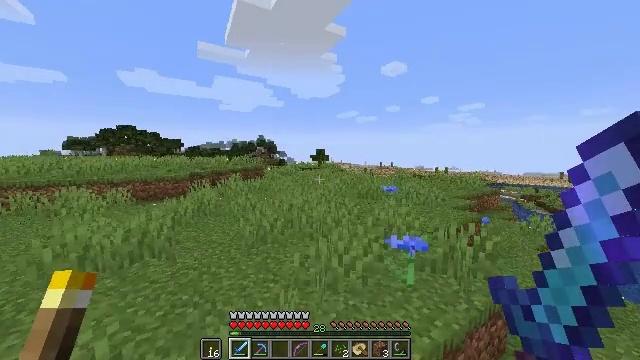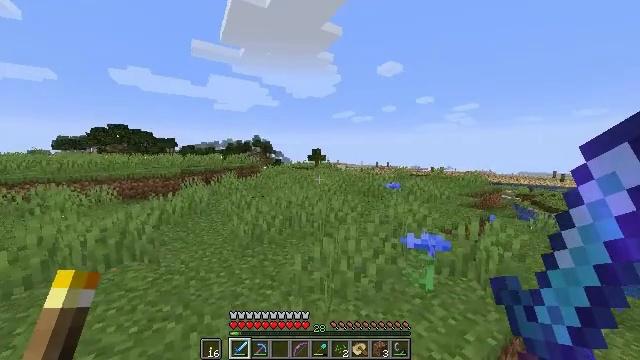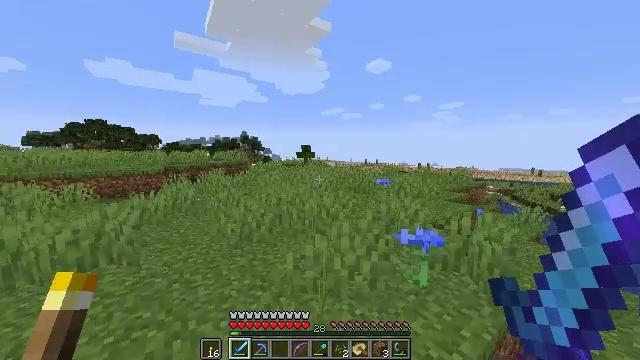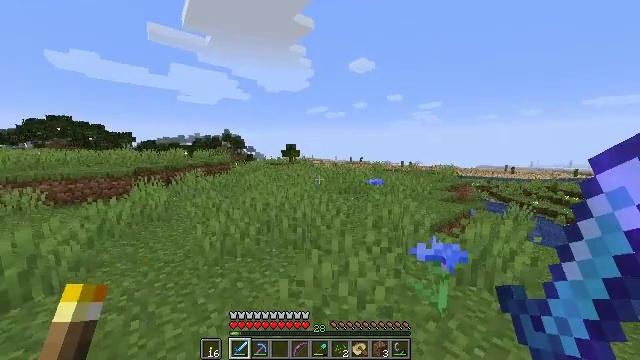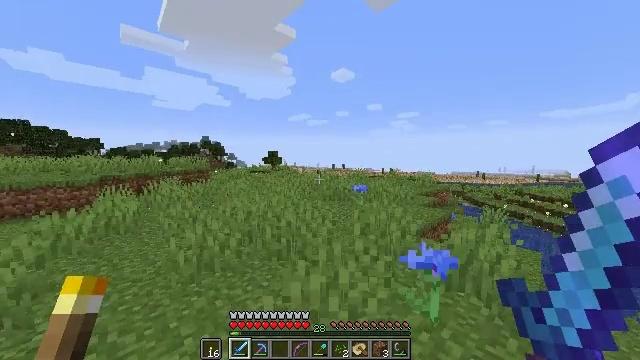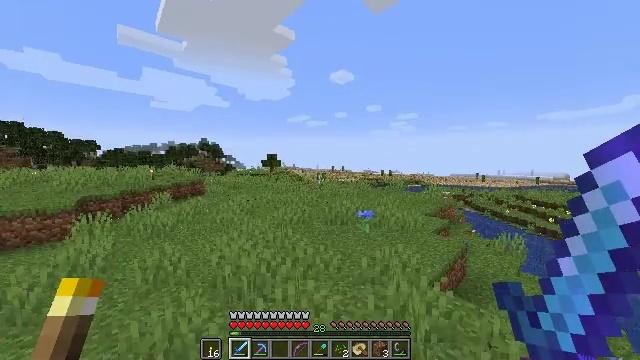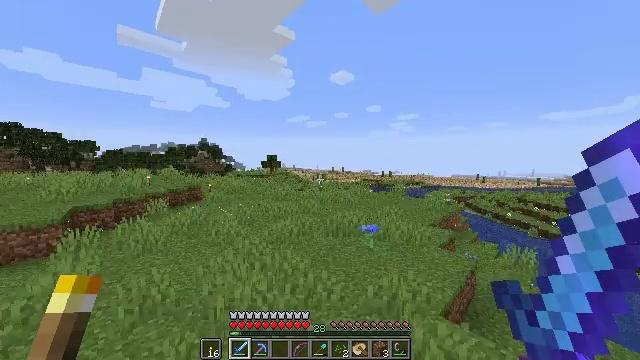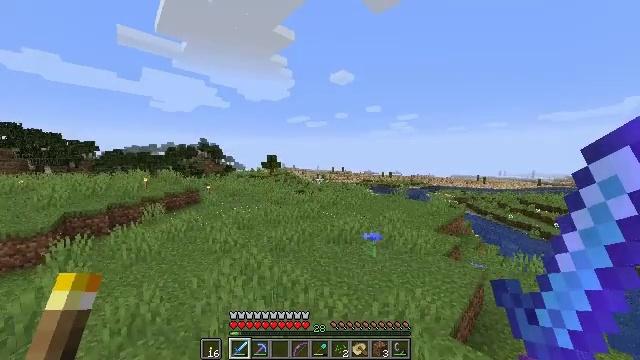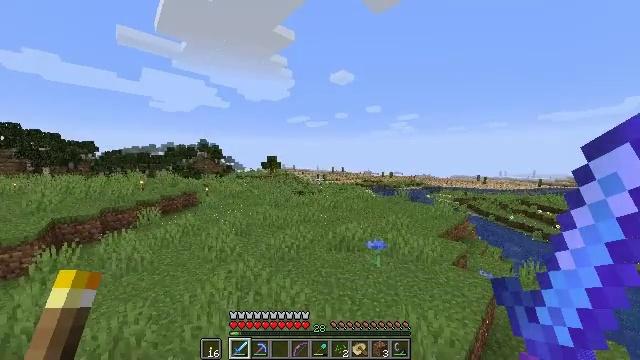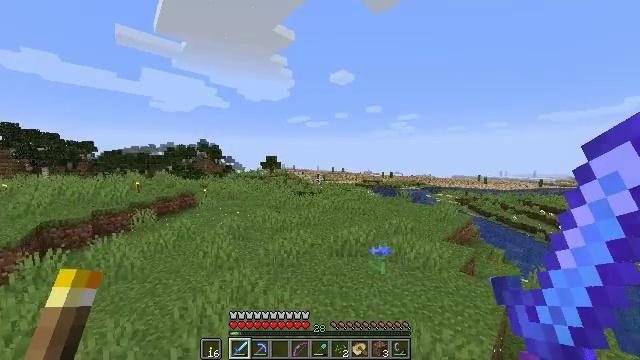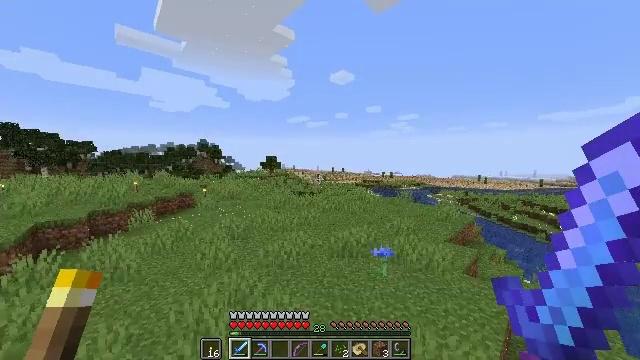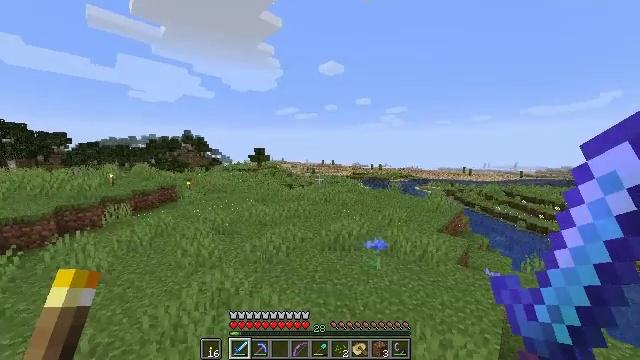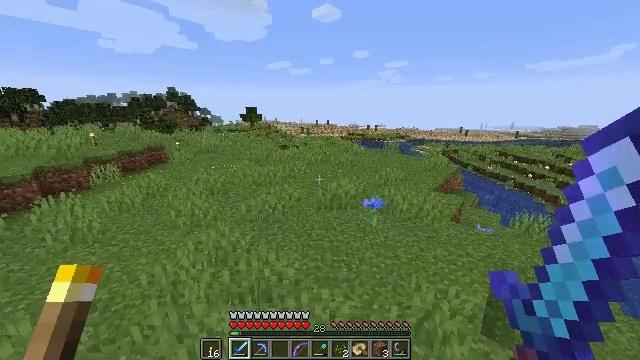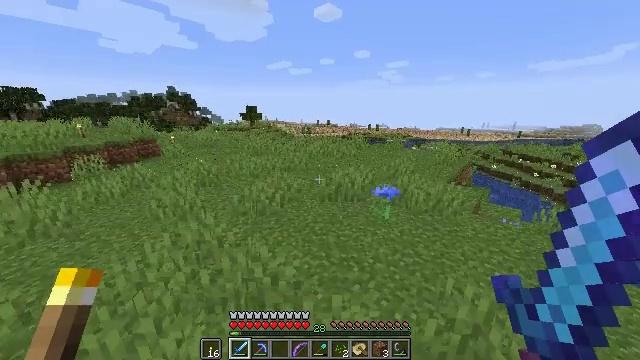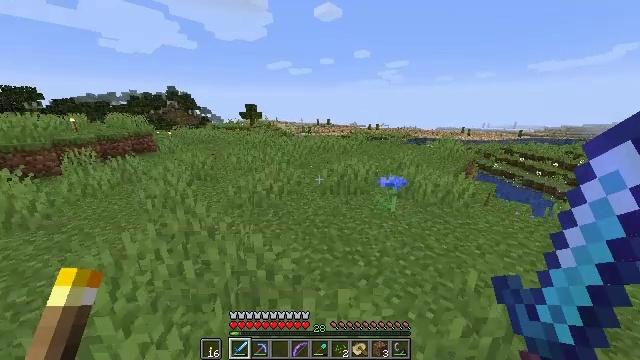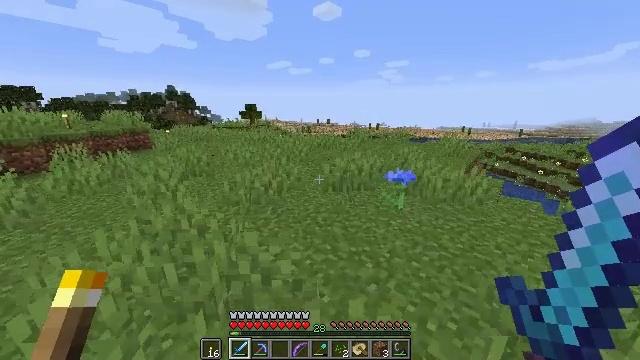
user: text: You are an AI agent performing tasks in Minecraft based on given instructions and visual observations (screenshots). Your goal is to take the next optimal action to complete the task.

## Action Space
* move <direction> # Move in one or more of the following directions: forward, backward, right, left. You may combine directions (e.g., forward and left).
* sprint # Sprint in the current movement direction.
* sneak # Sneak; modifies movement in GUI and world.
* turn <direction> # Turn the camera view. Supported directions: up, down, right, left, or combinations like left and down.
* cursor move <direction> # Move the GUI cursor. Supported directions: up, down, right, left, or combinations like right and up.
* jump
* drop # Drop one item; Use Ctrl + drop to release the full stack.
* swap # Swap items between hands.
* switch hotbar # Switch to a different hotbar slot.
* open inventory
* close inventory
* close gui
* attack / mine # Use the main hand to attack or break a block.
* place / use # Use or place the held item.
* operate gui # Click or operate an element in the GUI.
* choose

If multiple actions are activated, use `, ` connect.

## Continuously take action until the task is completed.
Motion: motion action
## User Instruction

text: Dig up some sand.
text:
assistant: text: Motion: move forward, sprint, turn right, jump
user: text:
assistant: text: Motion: move forward, sprint, turn right, jump
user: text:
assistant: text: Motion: move forward, sprint, turn right, jump
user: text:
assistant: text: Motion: move forward, sprint, turn right and up, jump
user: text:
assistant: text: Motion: move forward, sprint, jump
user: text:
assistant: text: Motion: move forward, sprint, jump
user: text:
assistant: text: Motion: move forward, sprint, jump
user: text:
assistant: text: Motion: move forward, sprint, jump
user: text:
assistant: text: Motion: move forward, sprint, jump
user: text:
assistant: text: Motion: move forward, sprint, jump
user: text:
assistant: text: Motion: move forward, sprint, turn right and down, jump
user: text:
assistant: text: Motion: move forward, sprint, turn right and down, jump
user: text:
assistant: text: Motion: move forward, sprint, jump
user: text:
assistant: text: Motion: move forward, sprint, jump
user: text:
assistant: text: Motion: move forward, sprint, jump
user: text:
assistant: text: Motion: move forward, sprint, jump
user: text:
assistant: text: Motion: move forward, sprint, jump
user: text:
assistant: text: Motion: move forward, sprint, jump
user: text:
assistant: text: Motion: move forward, sprint, jump
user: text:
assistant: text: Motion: move forward, sprint, jump
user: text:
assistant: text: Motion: move forward, sprint, jump
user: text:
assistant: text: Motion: move forward, sprint, jump
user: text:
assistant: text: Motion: move forward, sprint, jump
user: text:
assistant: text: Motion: move forward, sprint, jump
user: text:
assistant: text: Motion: move forward, sprint, jump
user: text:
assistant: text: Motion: move forward, sprint, jump
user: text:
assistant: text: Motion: move forward, sprint, jump
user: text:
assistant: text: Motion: move forward, sprint, jump
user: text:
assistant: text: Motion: move forward, sprint, jump
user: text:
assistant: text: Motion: move forward, sprint, jump